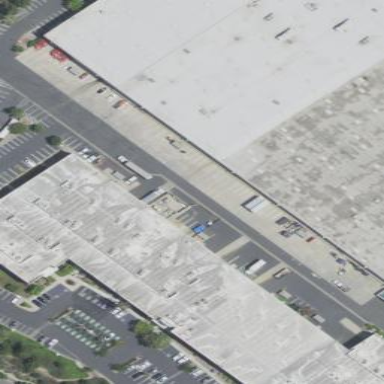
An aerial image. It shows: Parking area.